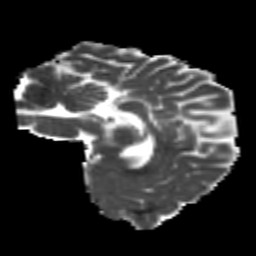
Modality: MD
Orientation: sagittal
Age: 21
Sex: female
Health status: healthy
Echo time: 0.074 s